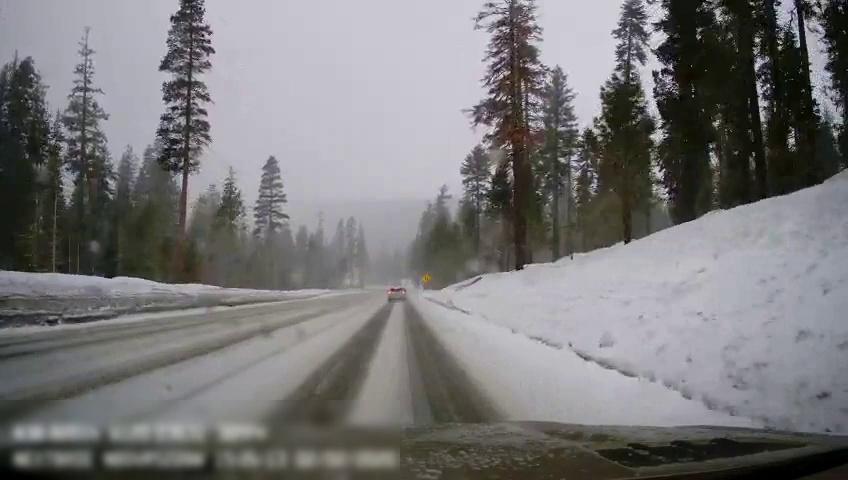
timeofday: Day
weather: Snowy
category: Drivable Space
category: Vehicles | SUV